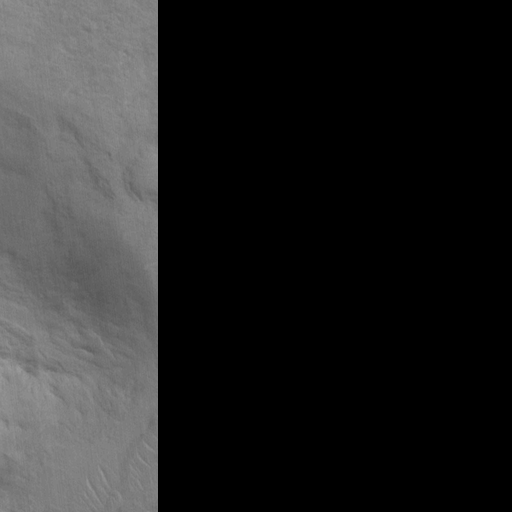
Classes present: Background, Cone